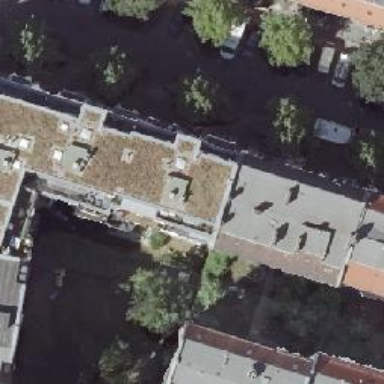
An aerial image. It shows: Unique apartment building with double saltbox roof shape.